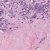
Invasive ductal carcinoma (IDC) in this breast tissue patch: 0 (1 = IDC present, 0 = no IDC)